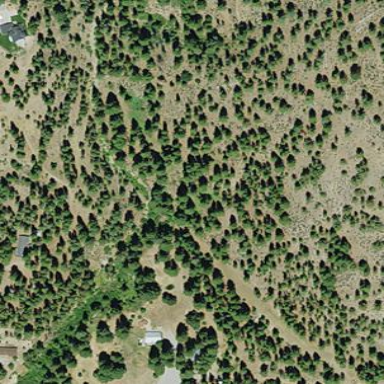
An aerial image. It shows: Evergreen woodland with needle-leaved trees.